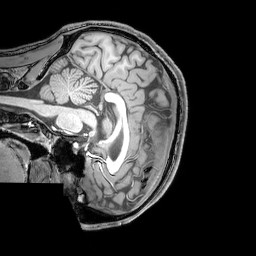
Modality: T1w
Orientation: sagittal
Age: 24
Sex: male
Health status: healthy
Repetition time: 0.081 s
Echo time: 0.037 s